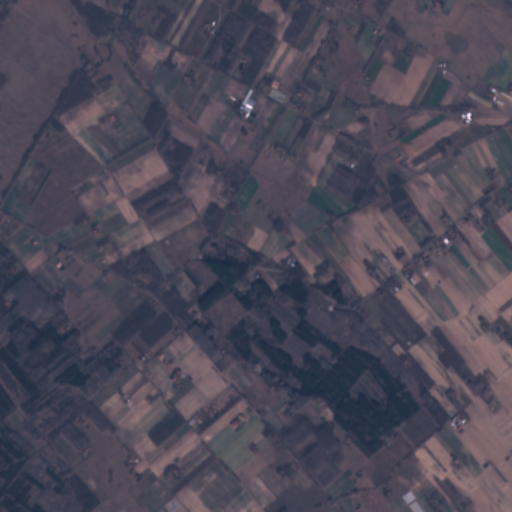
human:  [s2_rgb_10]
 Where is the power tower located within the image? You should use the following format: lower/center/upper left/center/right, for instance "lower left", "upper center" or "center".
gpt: The power tower is located in the upper right of the image.
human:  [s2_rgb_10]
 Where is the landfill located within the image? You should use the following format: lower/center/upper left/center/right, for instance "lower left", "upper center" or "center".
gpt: There is no landfill in the image.